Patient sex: F
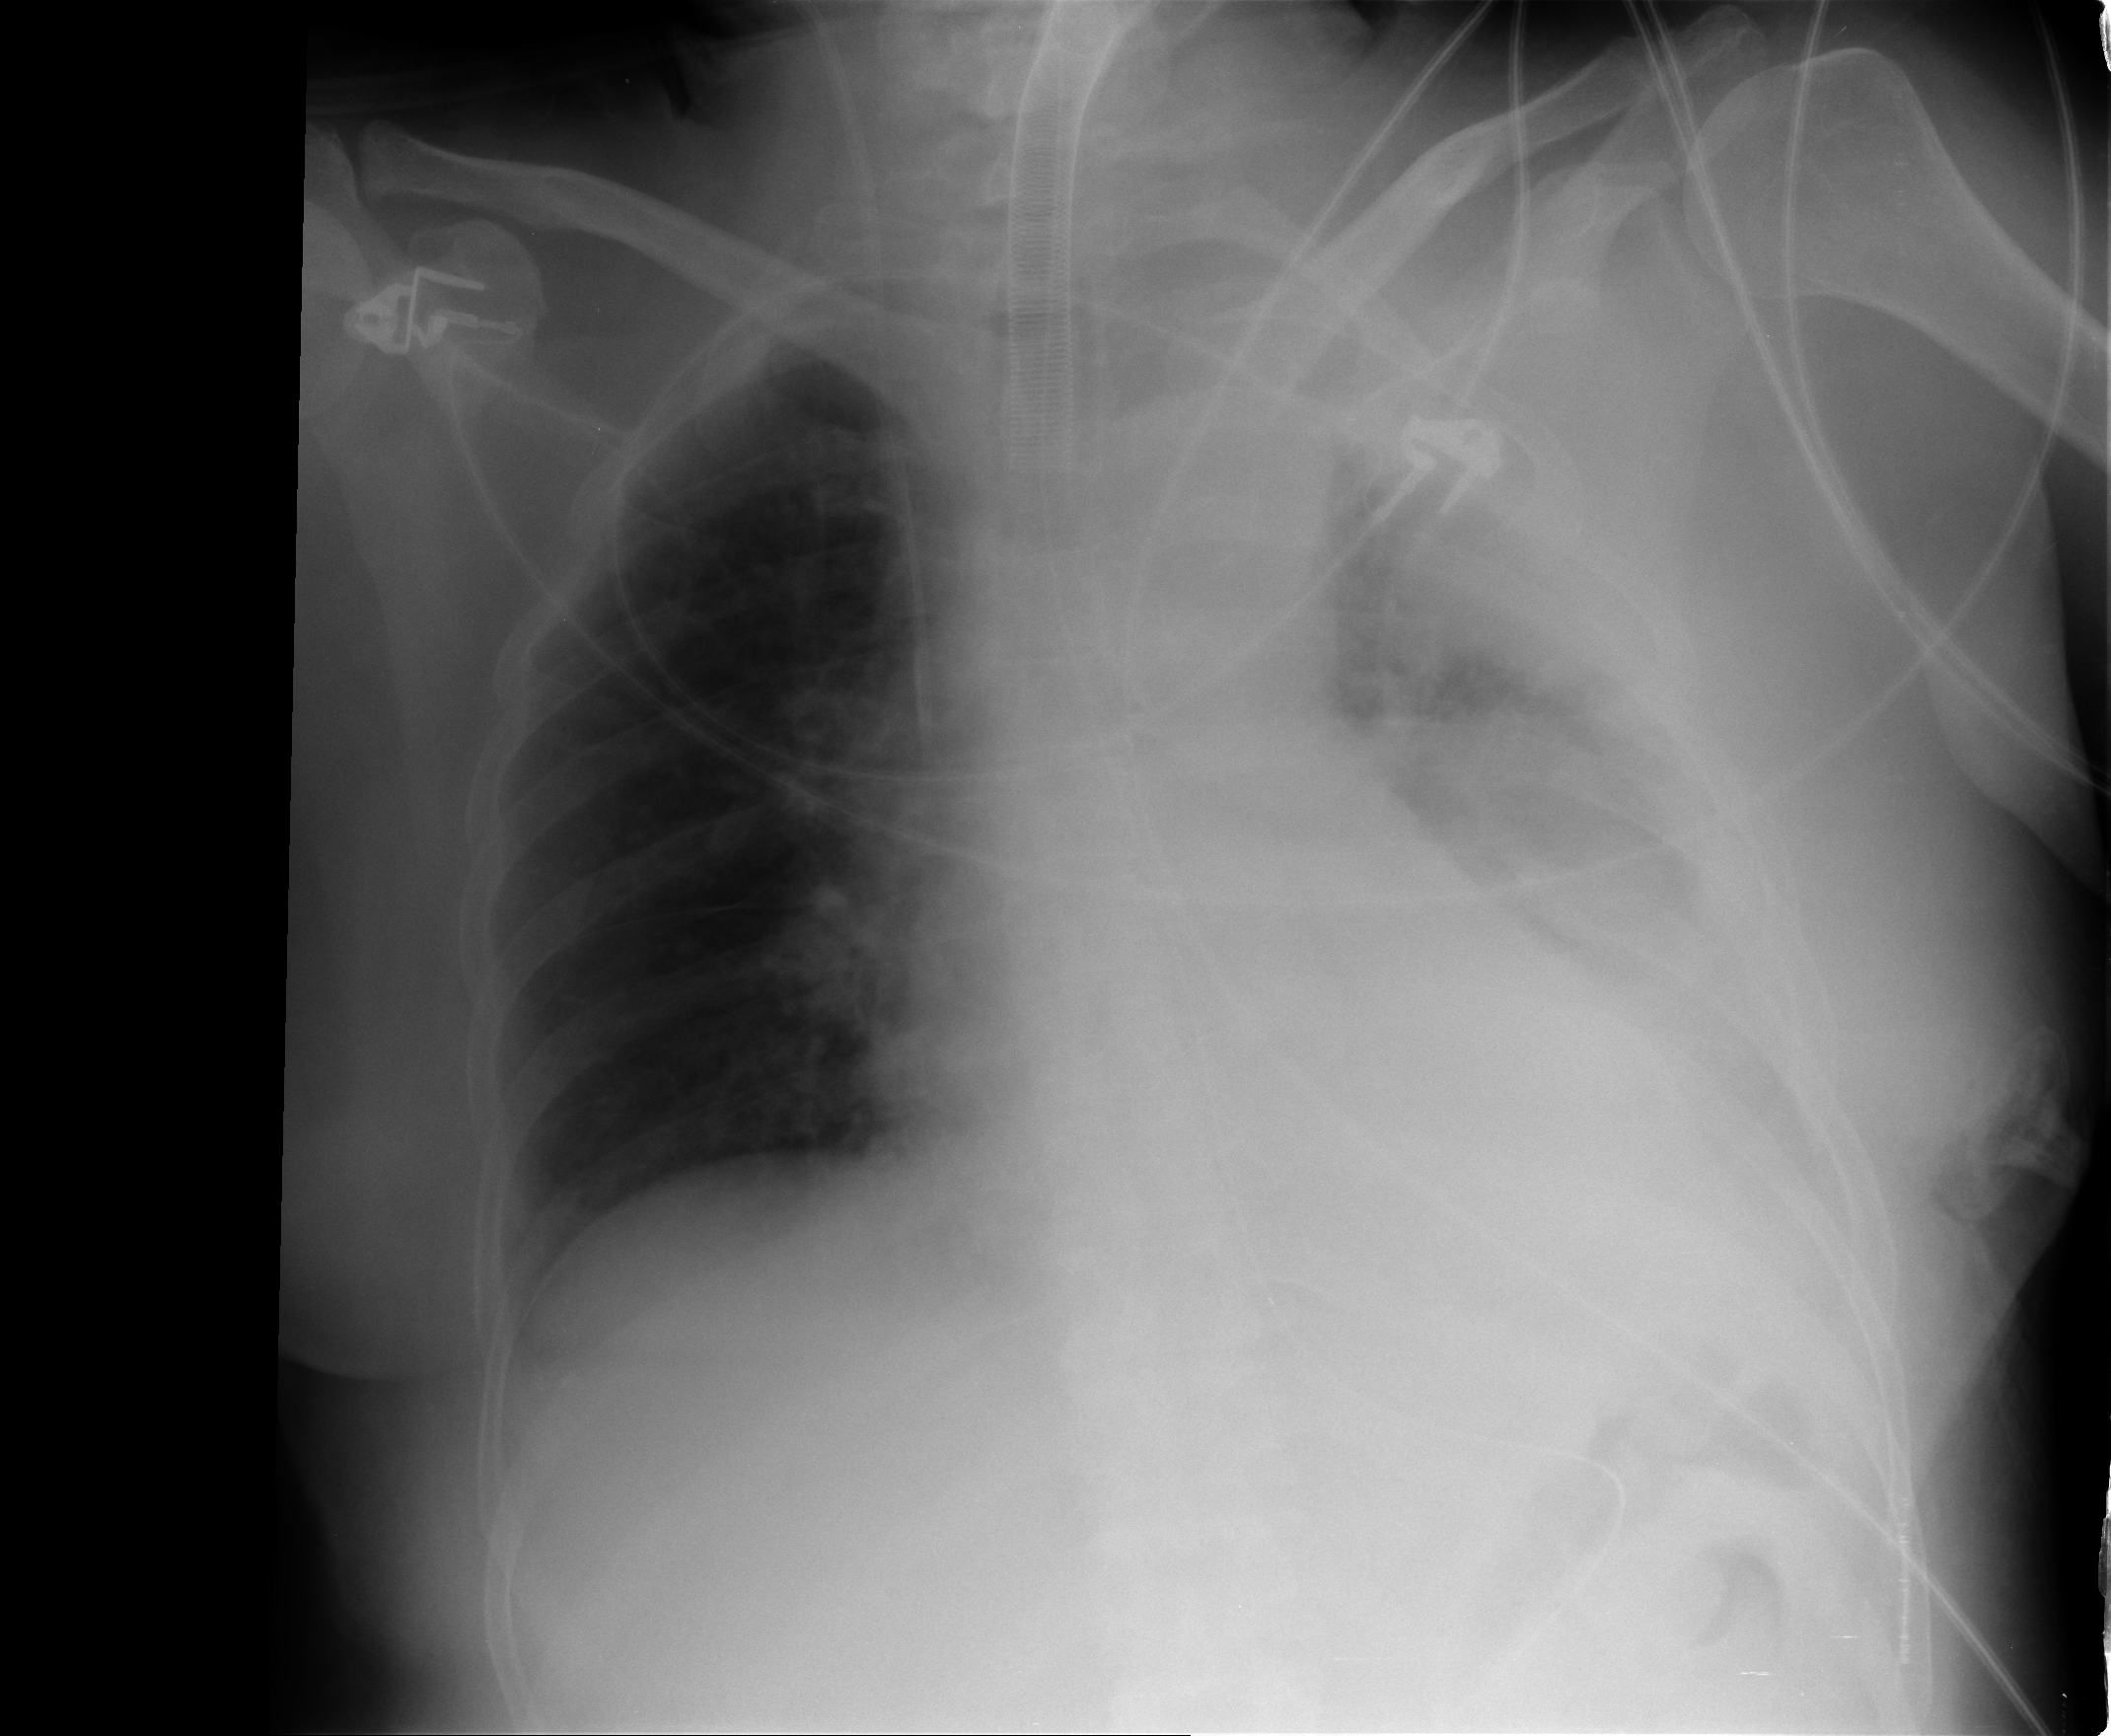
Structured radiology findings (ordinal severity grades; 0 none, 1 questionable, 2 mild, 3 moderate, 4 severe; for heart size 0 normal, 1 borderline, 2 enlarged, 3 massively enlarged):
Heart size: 0
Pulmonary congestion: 0
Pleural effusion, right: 0
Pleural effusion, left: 3
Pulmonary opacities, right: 0
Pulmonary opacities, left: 1
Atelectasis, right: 0
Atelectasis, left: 4